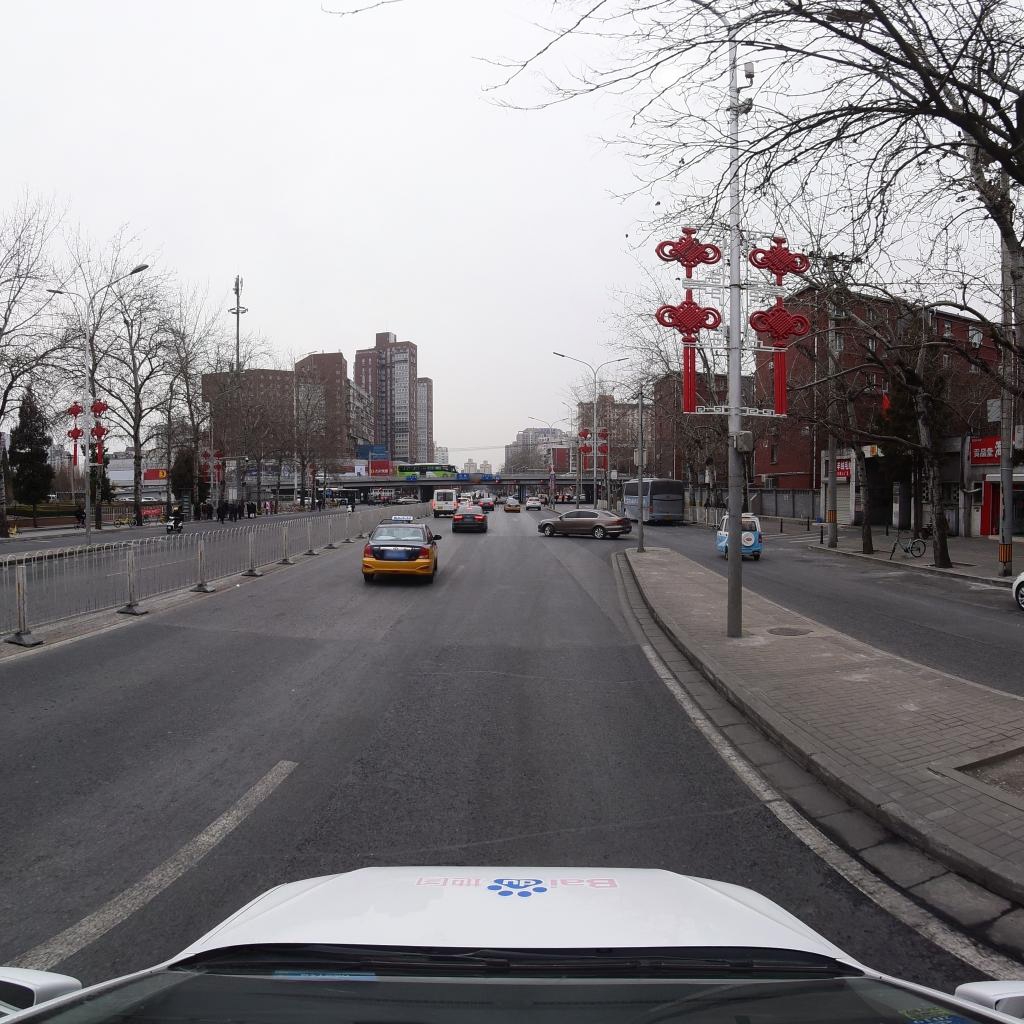
Region: Fengtai
Road damage annotations: transverse patch, manhole cover, transverse patch